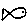
Label: fish